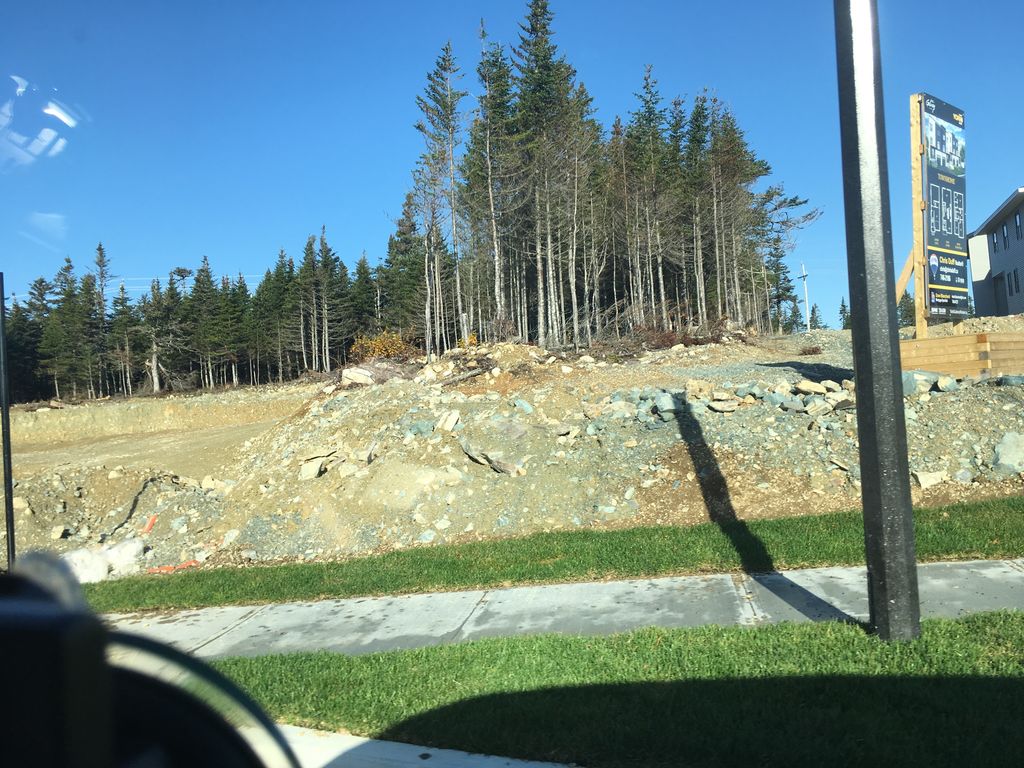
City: st_johns